Question: I have created a simple login form. Here is a screenshot of the login form.

Here is the HTML code. I have used the 960 framework.
'''
<article class="container_12">
<section id="login" class="grid_3">
<form action="POST">
<div id="loginheader"></div>
<fieldset class="logininputfields">
<input type="text" name="username" placeholder="Username" autofocus>
<input type="password" name="password" placeholder="Password">
</fieldset>
<fieldset class="submitfield">
<input type="submit" value="Log In">
</fieldset>
</form>
</section>
</article>
'''
and here is the CSS
'''
#login
{
height: 330px;
}
#loginheader
{
background: black;
height: 32px;
}
.logininputfields
{
background-color: #e5e5e5;
padding-left: 24px;
padding-bottom: 40px;
height: 160px;
}
.logininputfields input[type="text"],input[type="password"]
{
background: #c8cbcc;
margin-top: 30px;
border:1px solid #ccc;
color: #ededed;
font-weight: 600;
height: 30px;
width: 170px;
}
.submitfield input[type="submit"]
{
background: #0099ff;
border: 1px solid #ccc;
height: 42px;
width: 220px;
font-weight: 600;
font-size: large;
color: white;
}
.submitfield input[type="submit"]:hover
{
background: rgba(0,154,255,0.60);
}
'''
I don't understand why there is a space between the submit button and the gray area. How can avoid it?
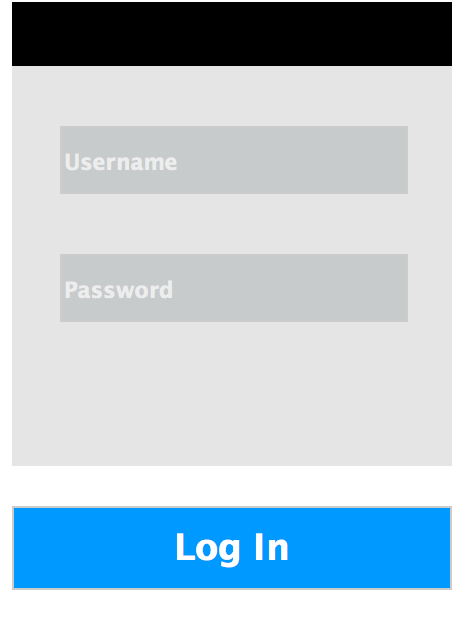
Answer: The browser you're viewing this in likely has default margins on fieldsets. Try removing those margins page wide with something like this:
'''
fieldset {
margin:0px;
padding:0px;
}
'''